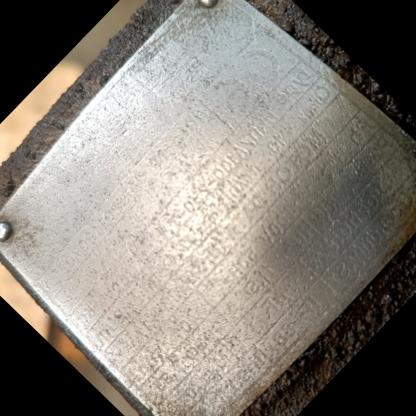
Klasa: tabliczka-znamionowa